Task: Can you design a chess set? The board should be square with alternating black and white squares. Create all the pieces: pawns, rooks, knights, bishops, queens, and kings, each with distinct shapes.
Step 1929:
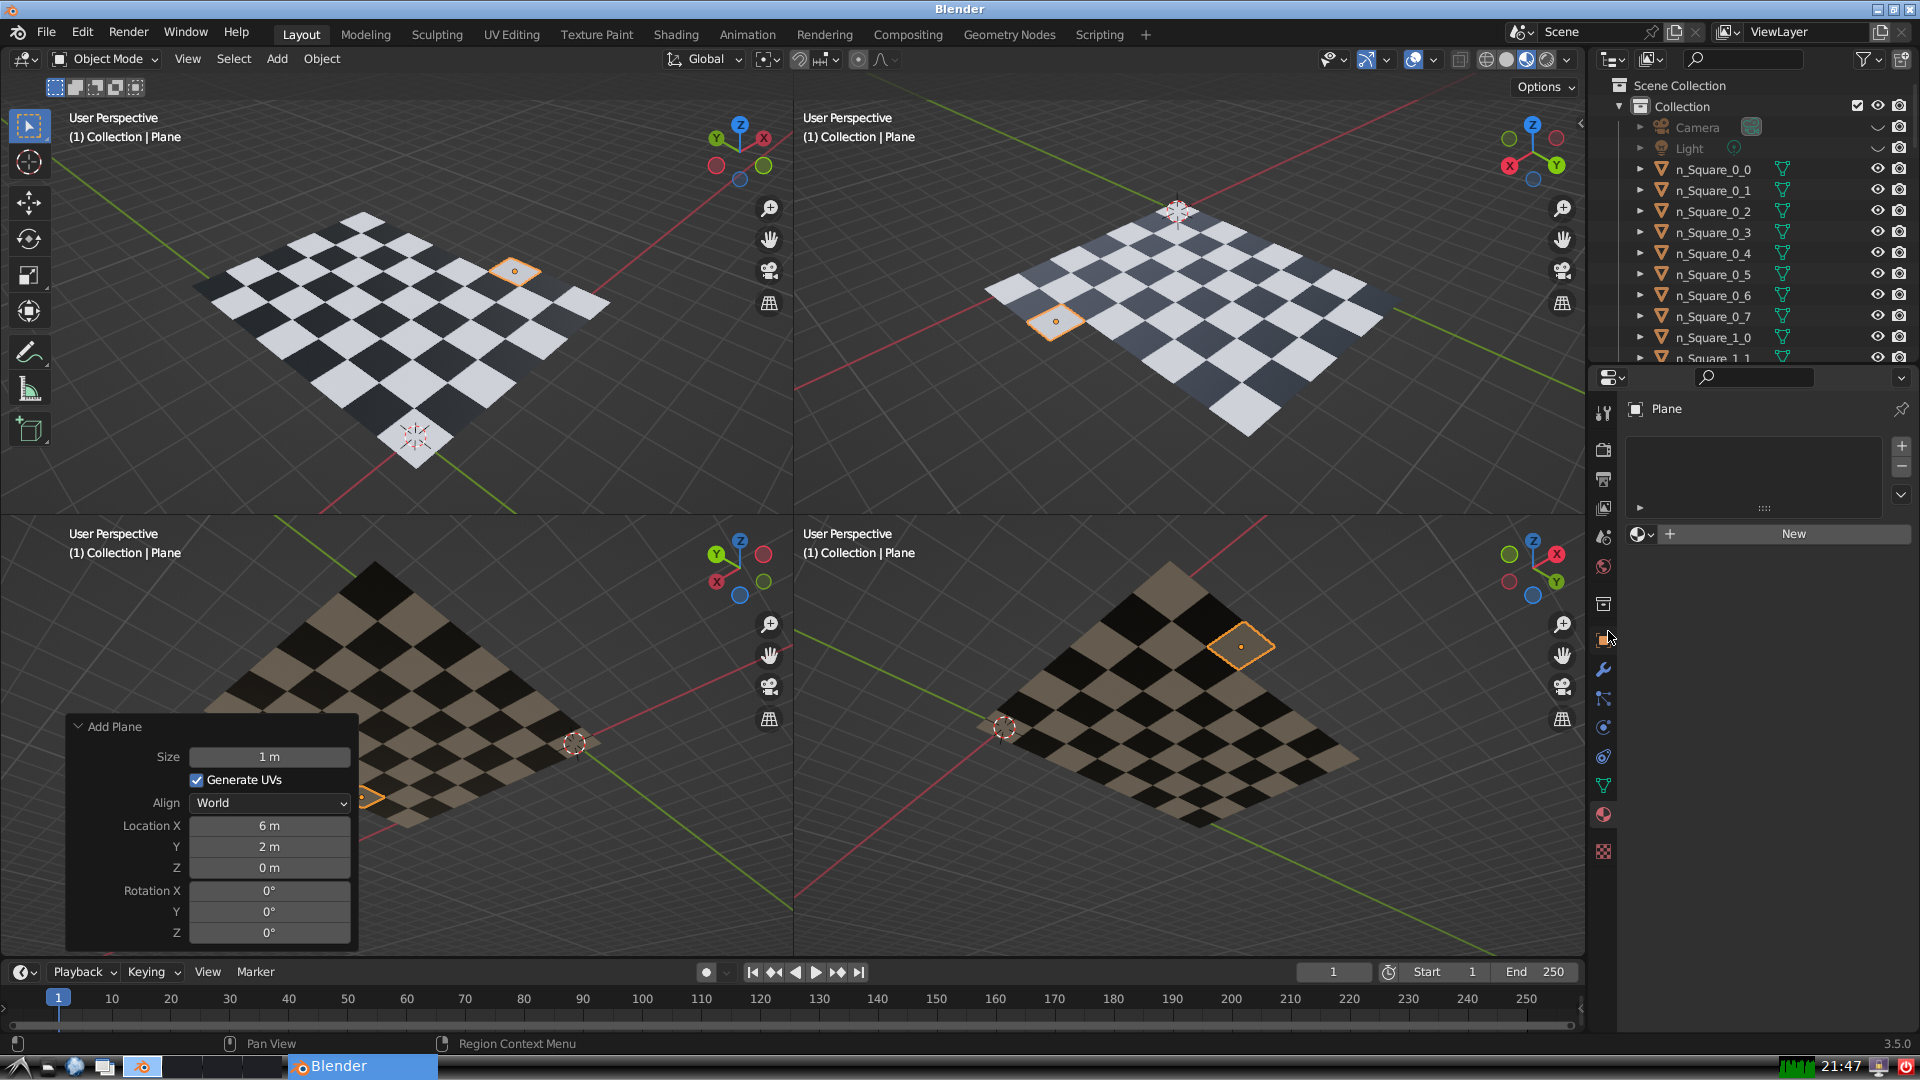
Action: click: no